Interaction volume radius: 5 \u00c5
Interaction volume height: 15 \u00c5
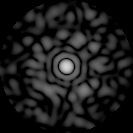
Disorder parameter: 0.8469